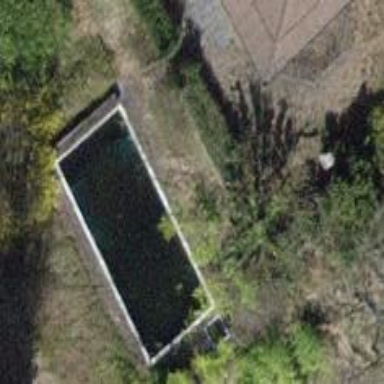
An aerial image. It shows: Swimming pool located in leisure land.